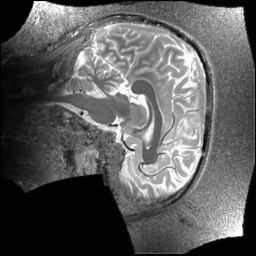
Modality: T1map
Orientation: sagittal
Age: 27
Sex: male
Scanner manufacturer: siemens
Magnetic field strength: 6.98 T
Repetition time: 6 s
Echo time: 0.00283 s